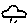
Label: cloud